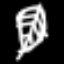
Label: leaf